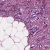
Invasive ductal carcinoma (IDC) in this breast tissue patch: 1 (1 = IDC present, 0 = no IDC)